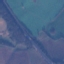
Land use / land cover: Highway